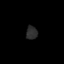
Tissue: skin
Cell type: Epithelial cells
Senescence score: 0.7673
Nuclear area (px): 146
Mean DAPI intensity: 44.336